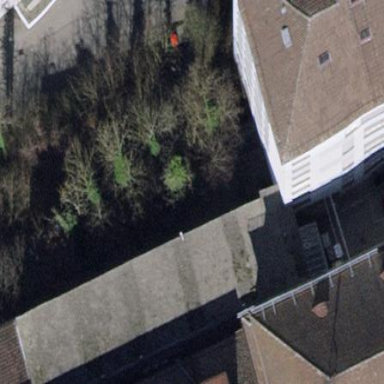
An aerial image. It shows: Industrial building with flat grey roof.